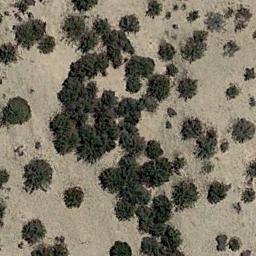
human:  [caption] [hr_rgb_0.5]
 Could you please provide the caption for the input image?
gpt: The chaparral is consist of some bushes on the desert .

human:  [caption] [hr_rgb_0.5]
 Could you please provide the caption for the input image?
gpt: Chaparral is densely distributed on the sand .

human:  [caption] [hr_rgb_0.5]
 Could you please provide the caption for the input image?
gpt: There are several trees and some weeds in this desert .

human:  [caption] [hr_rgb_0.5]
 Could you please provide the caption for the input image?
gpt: Some chaparrals of different sizes grow in the desert .

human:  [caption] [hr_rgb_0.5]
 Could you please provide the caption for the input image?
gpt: The middle of the chaparral is dense .